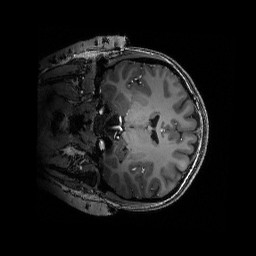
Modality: T1w
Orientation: coronal
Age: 23
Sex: female
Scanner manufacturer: siemens
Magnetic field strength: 6.98 T
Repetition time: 3.1 s
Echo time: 0.00242 s